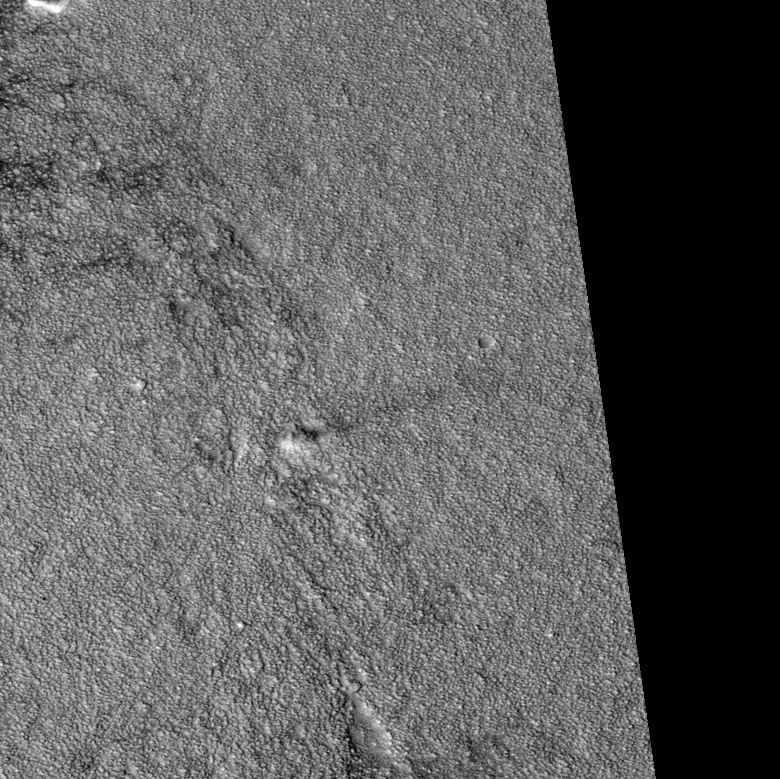
Label: dustdevil